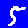
Digit: 5